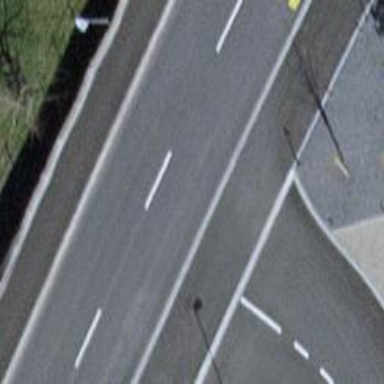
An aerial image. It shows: Secondary road with asphalt surface.